Here is the time-frequency representation (spectrogram) of a rolling-element bearing's vibration measurement. Classify the bearing condition as one of: normal, inner_race, outer_race, ball.
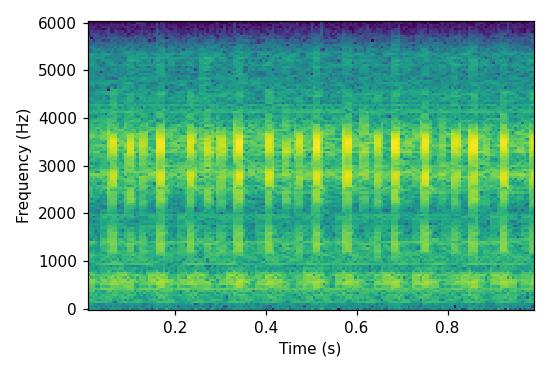
Answer: outer_race